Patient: sex F, age 61
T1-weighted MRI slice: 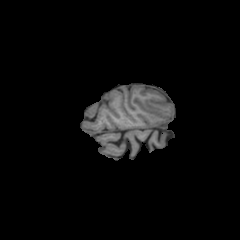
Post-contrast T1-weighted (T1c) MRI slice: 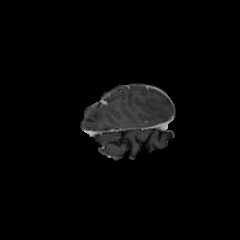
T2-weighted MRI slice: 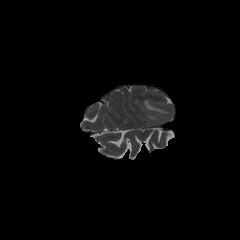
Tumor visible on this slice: yes
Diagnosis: Glioblastoma, IDH-wildtype
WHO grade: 4